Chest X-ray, PA view. Patient: 33 years old, sex F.
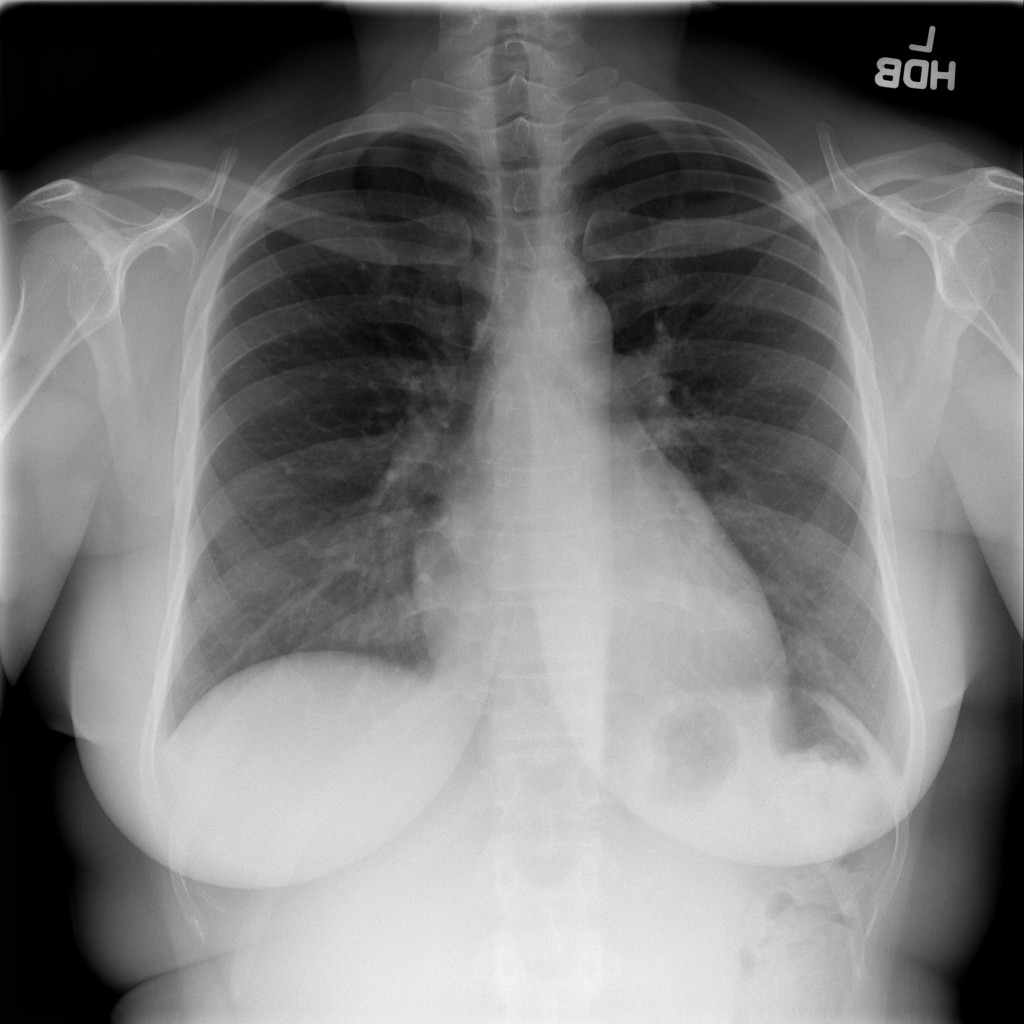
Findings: No Finding